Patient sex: F
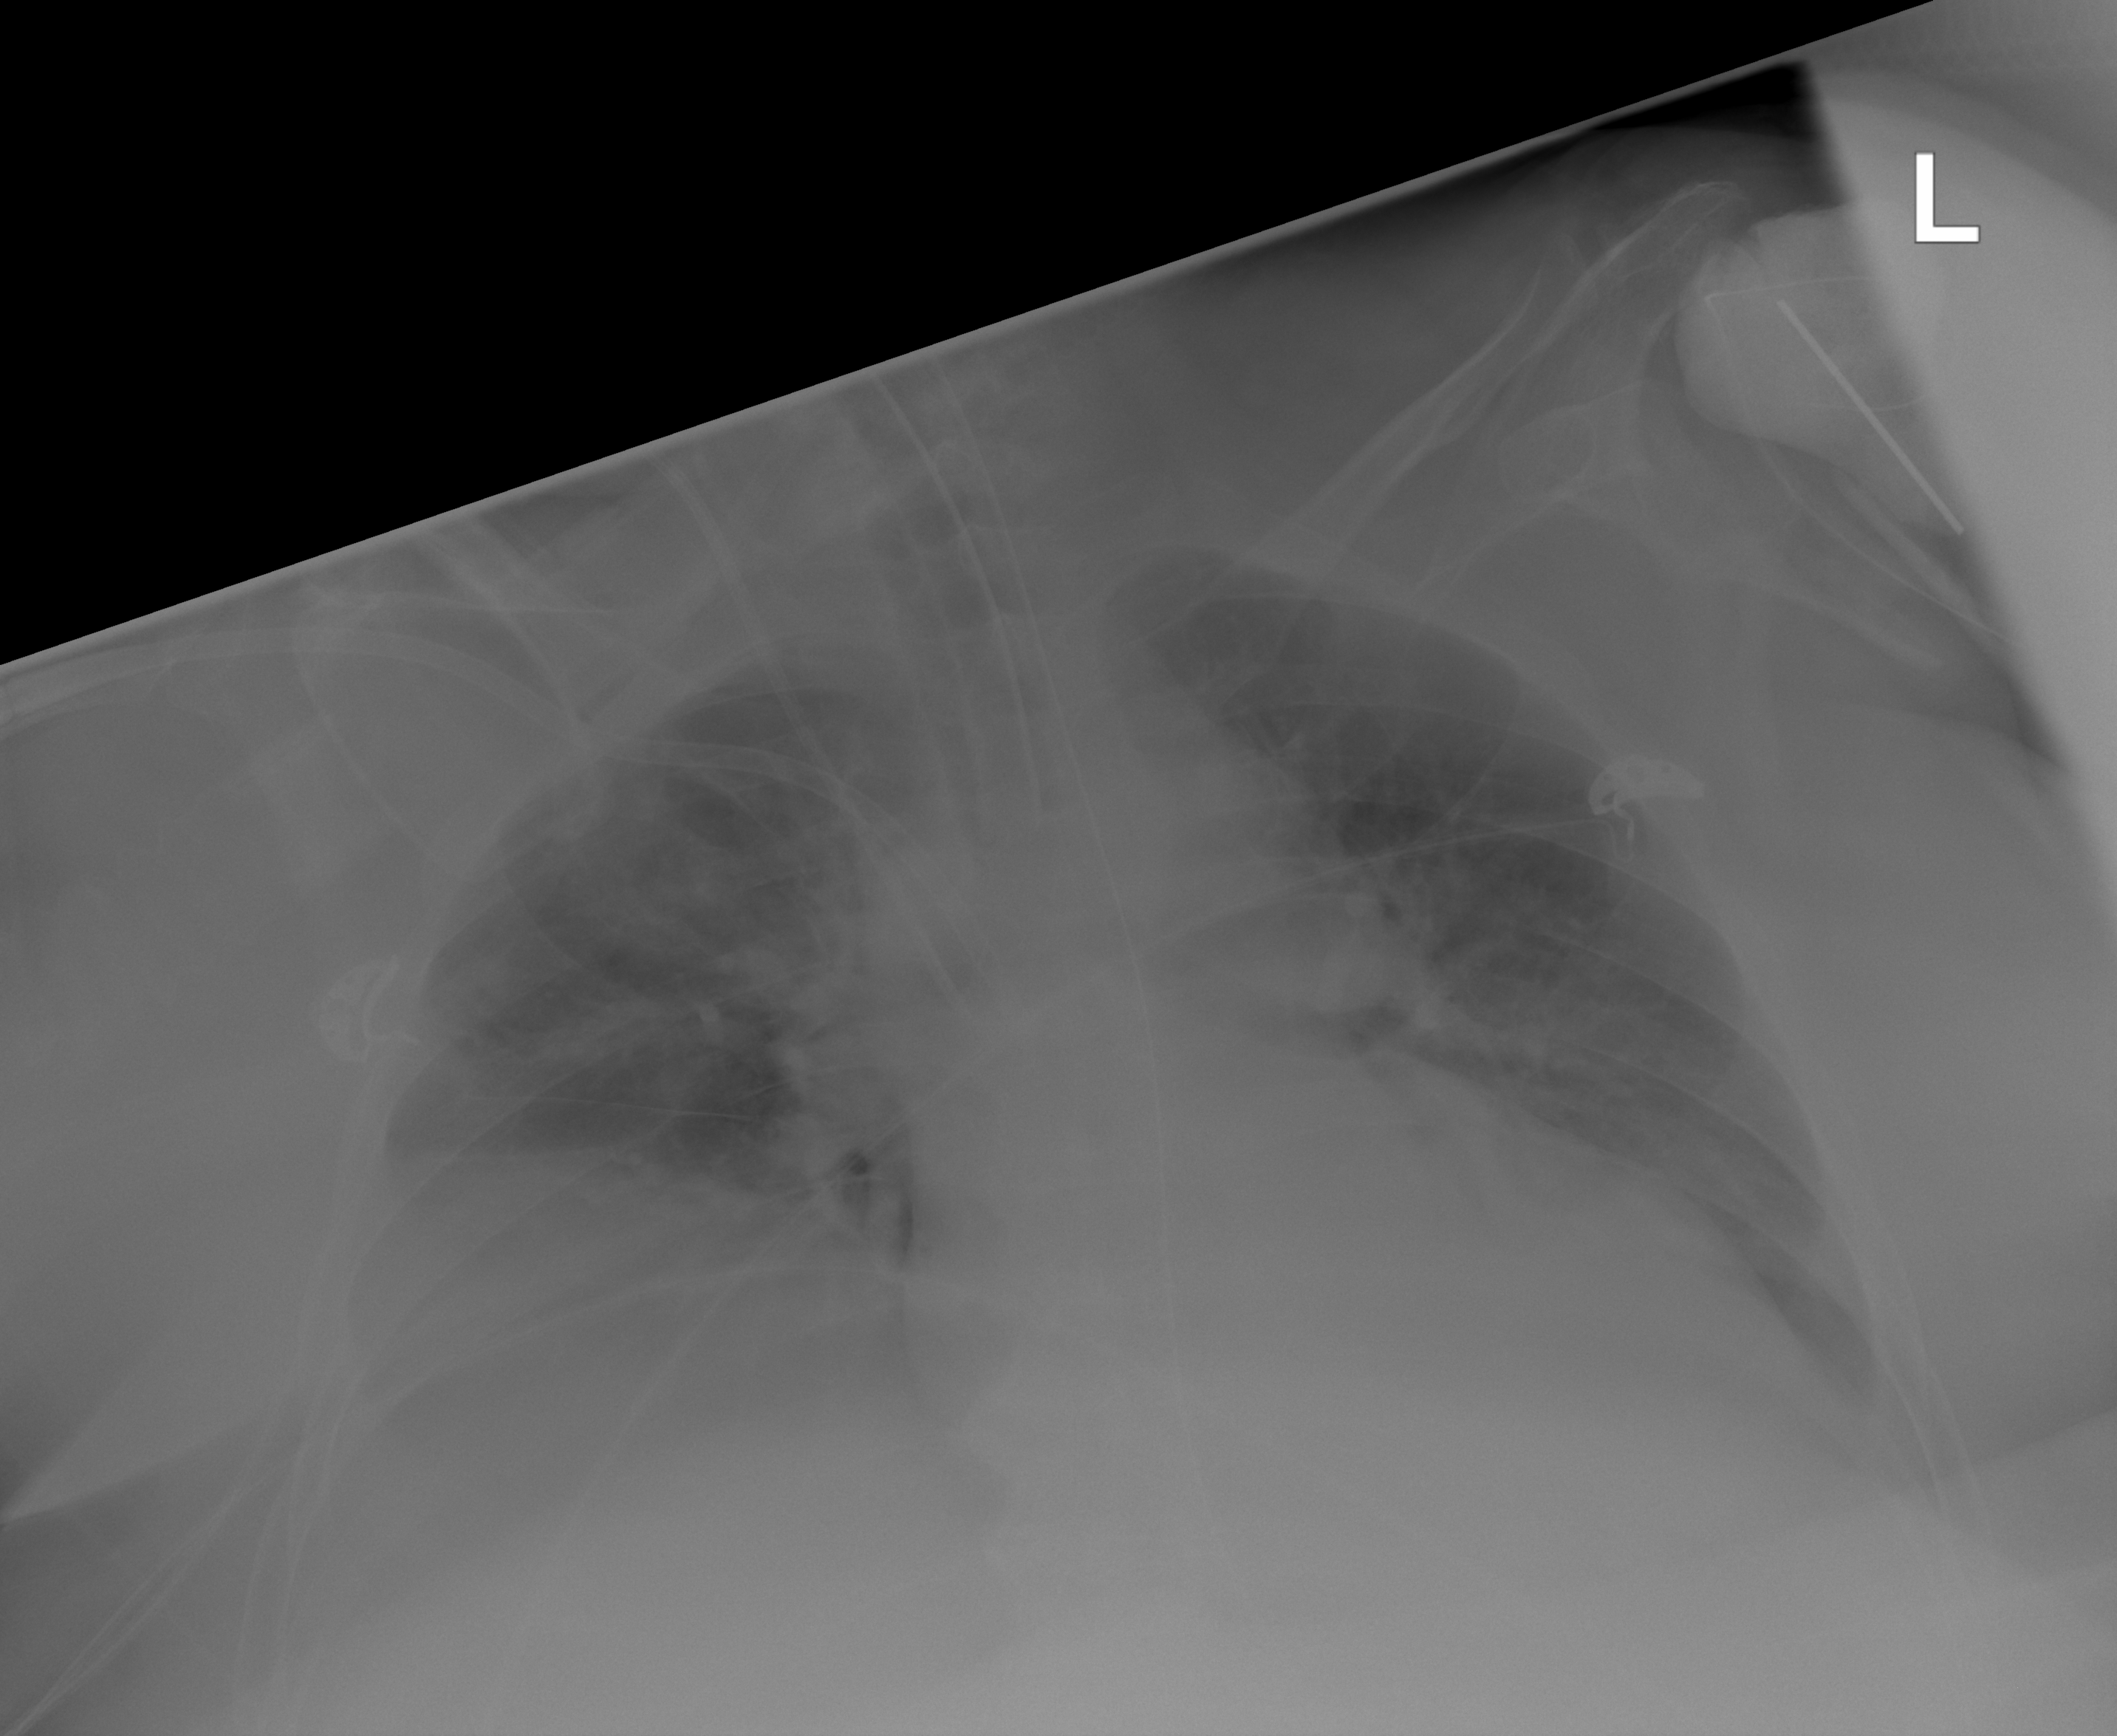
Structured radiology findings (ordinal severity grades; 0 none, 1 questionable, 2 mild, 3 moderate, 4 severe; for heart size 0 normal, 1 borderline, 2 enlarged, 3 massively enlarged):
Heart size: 2
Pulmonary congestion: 2
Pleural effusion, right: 0
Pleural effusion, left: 2
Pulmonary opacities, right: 1
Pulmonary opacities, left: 1
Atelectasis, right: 2
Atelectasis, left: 2